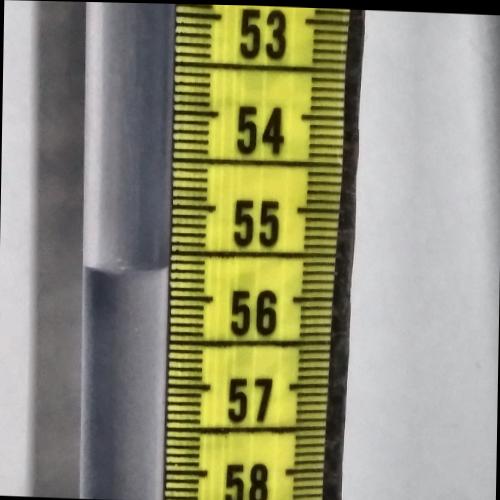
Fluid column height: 55.7 cm